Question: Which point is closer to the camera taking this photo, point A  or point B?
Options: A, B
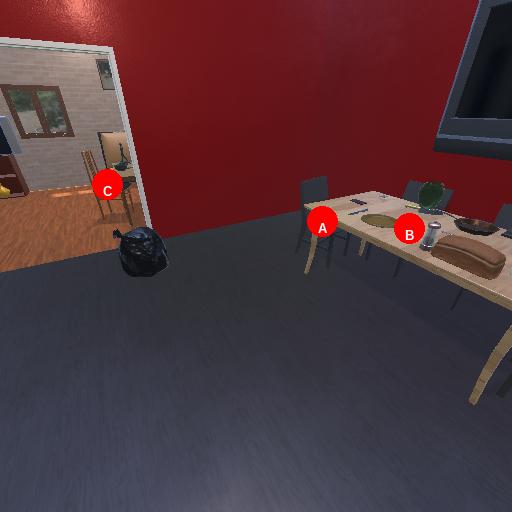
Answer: A